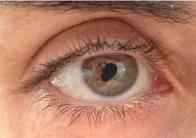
(A,B) Right eye of patient 1 during two episodes of tadpole pupil. Note the oval-shaped deformation of the pupil.
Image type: medical_photograph (other_medical_photograph)